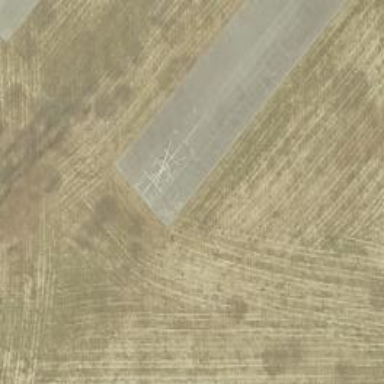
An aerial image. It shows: Asphalt runway at the airport.